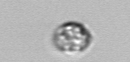
Label: Amoeba